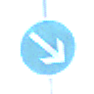
Verkehrszeichen: VorgeschriebeneVorbeifahrtRechts
Umgebung: Outdoor, Special
Tageszeit: MorningAfternoon
Wetter: Clear
Licht: Natural
Jahreszeit: NotSpecified
Kontrast: HighContrast